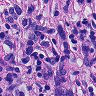
Metastatic tissue present: yes